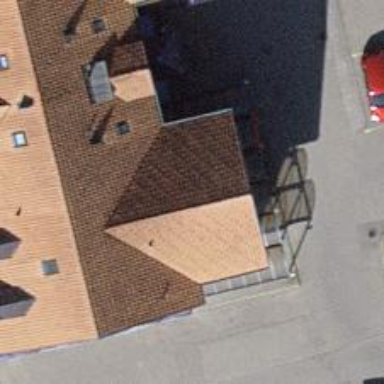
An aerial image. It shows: Supermarket.